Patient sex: M
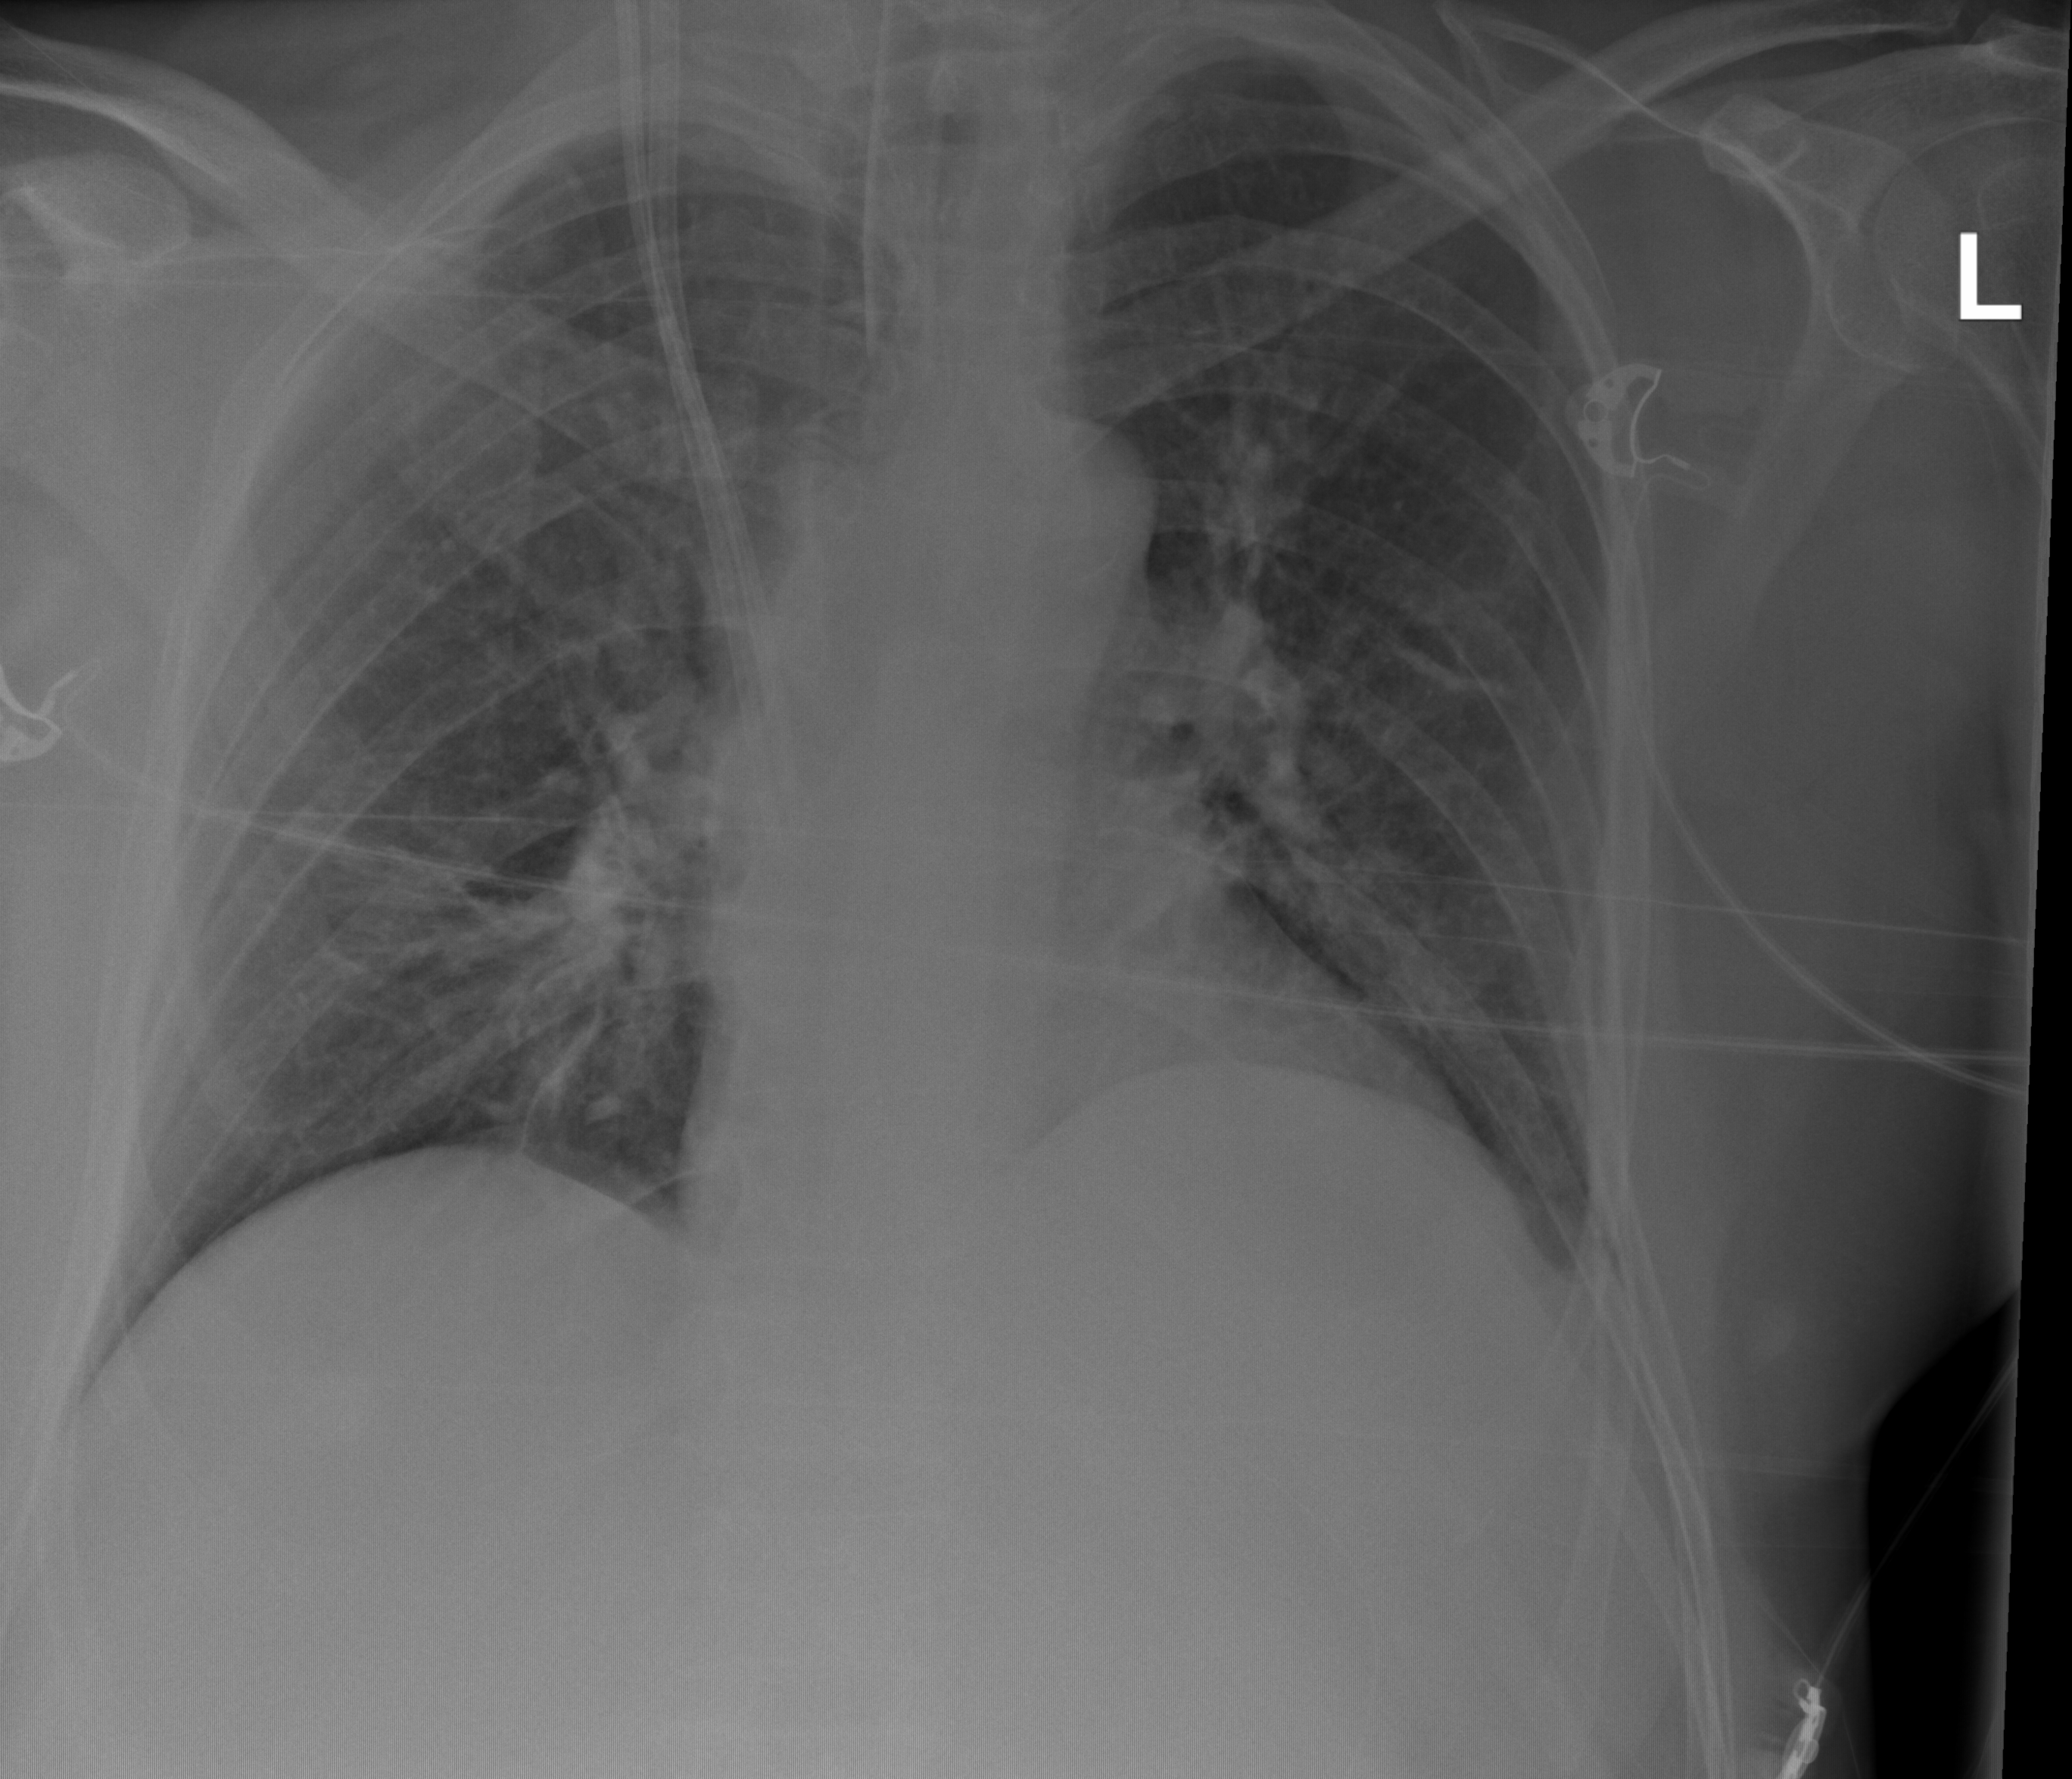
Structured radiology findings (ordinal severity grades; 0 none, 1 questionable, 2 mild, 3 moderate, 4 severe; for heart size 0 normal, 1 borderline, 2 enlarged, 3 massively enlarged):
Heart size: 0
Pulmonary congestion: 2
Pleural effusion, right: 0
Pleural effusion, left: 1
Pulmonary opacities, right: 2
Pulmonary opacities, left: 2
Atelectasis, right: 2
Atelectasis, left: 2